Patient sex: F
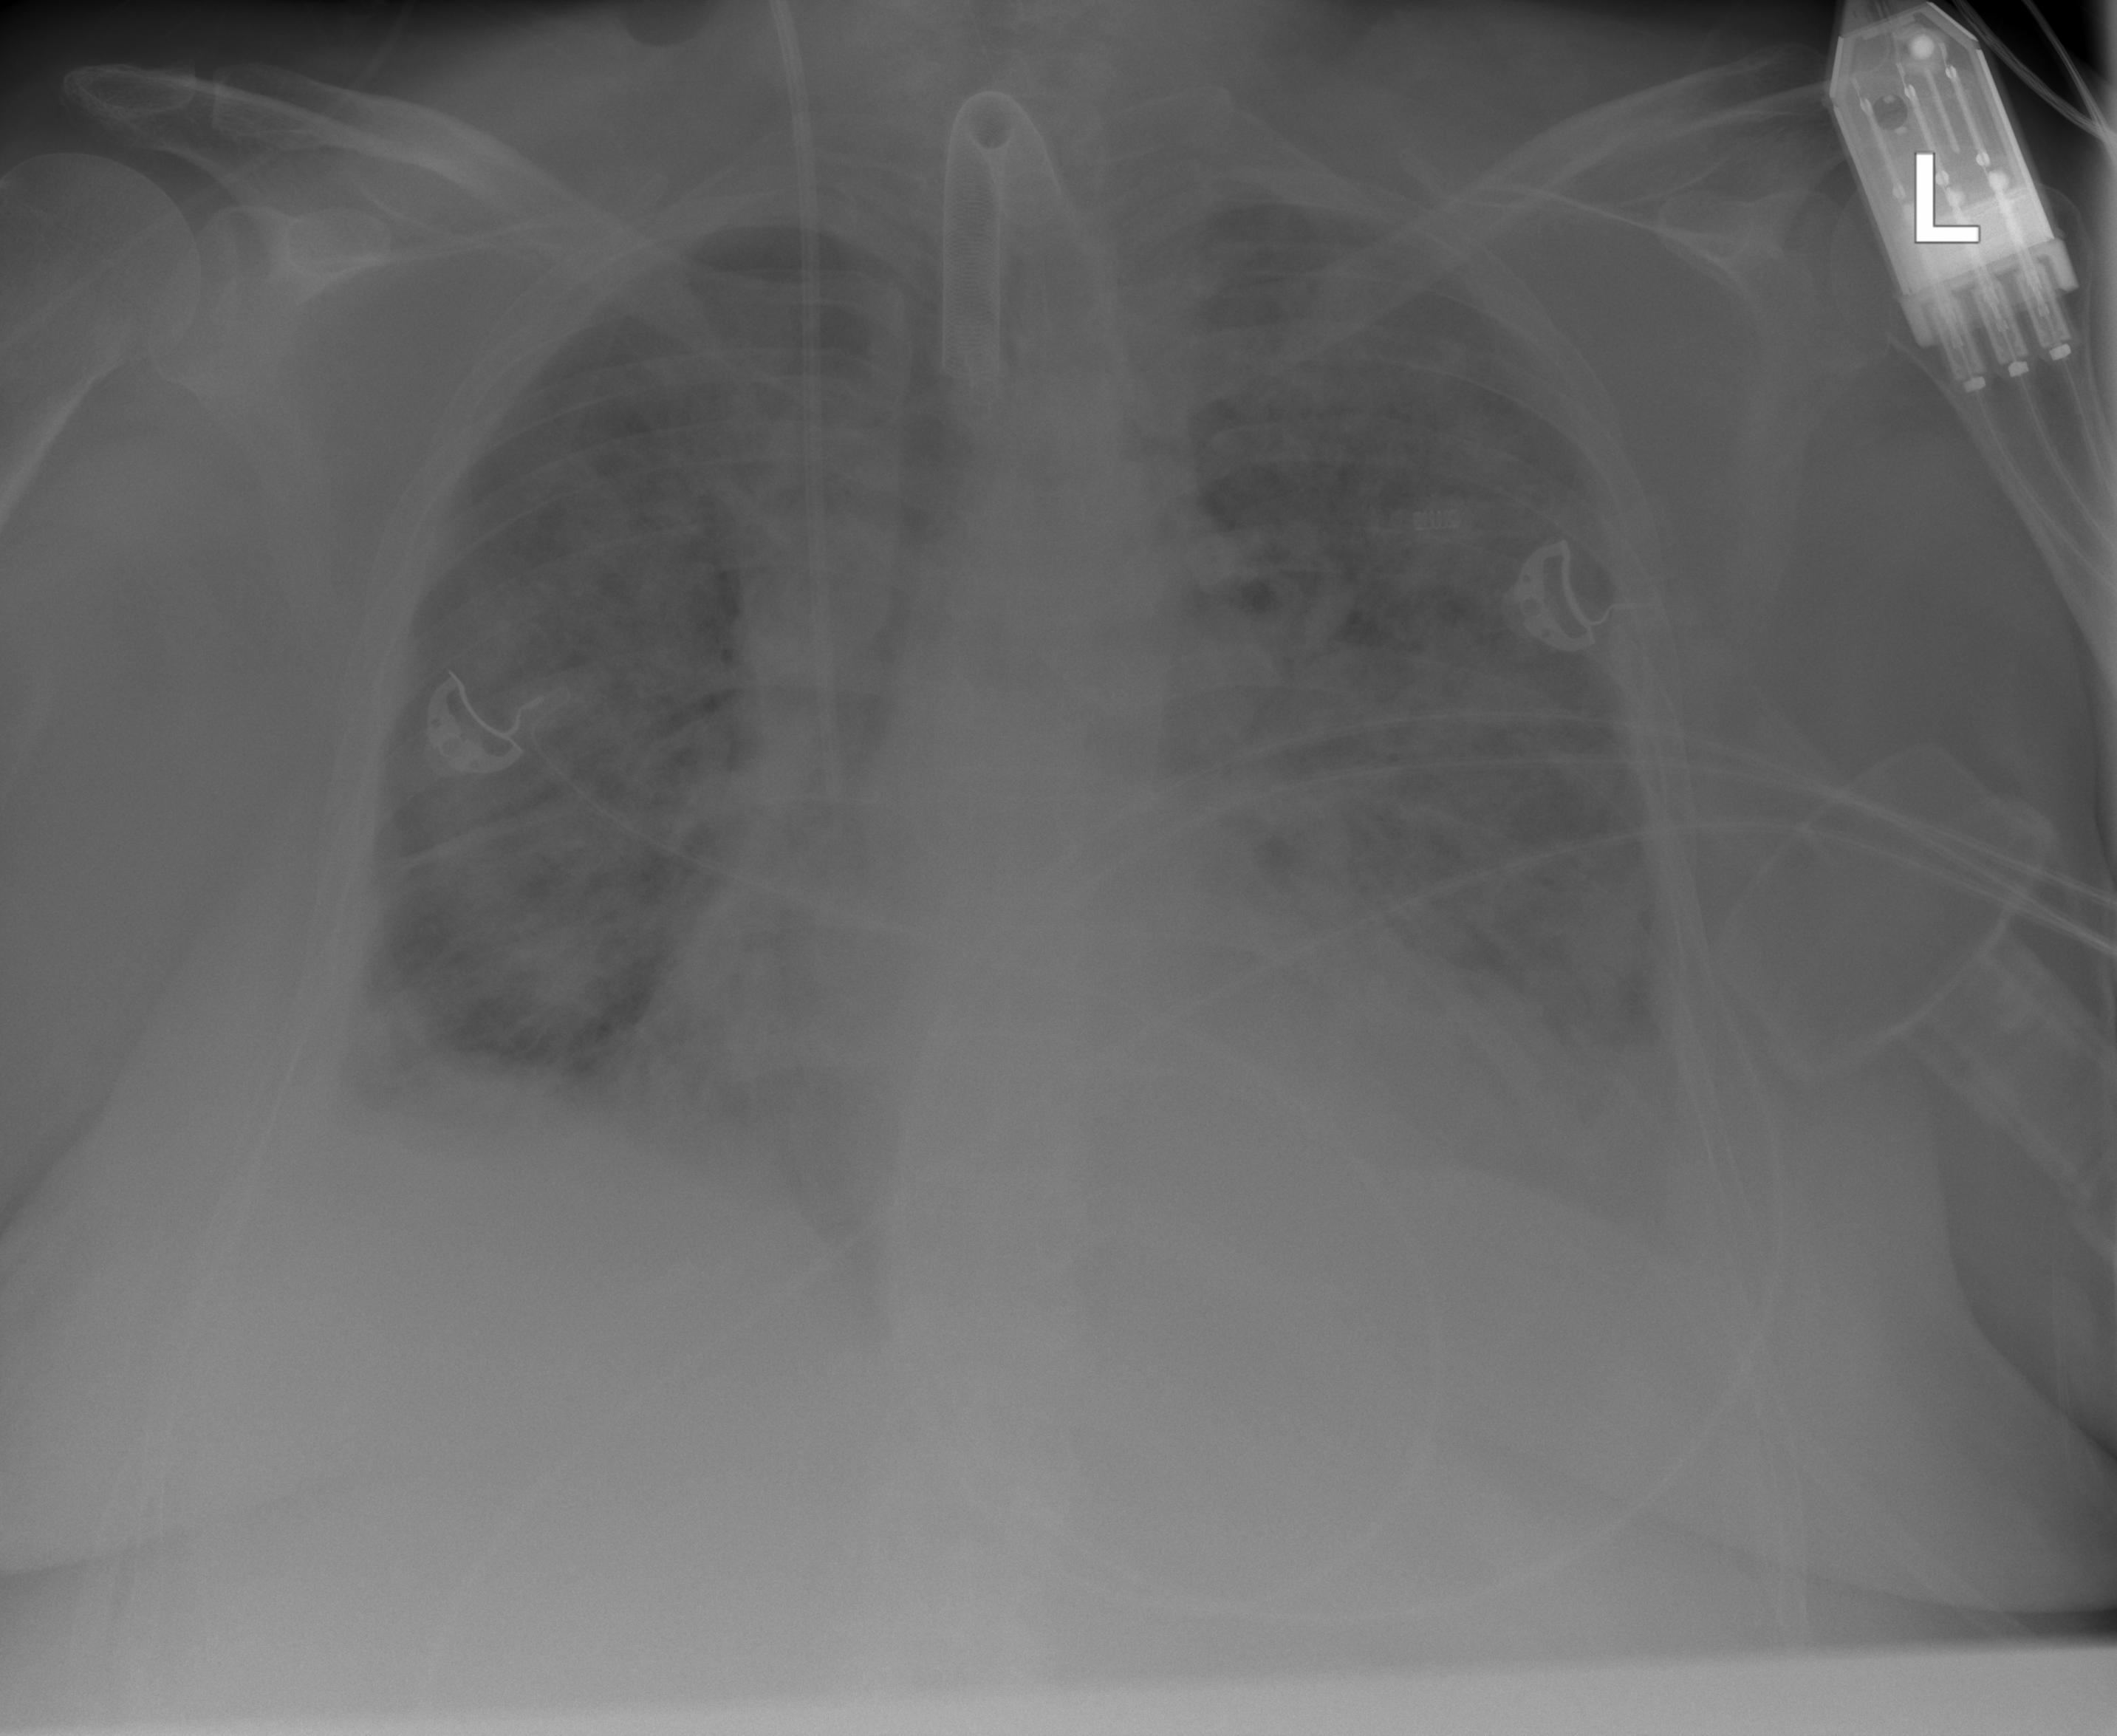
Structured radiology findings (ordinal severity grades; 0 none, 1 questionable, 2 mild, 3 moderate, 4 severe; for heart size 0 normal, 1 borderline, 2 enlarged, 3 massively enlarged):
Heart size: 2
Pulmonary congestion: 1
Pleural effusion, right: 2
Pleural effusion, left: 2
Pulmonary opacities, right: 3
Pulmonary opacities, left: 4
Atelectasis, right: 2
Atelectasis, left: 2